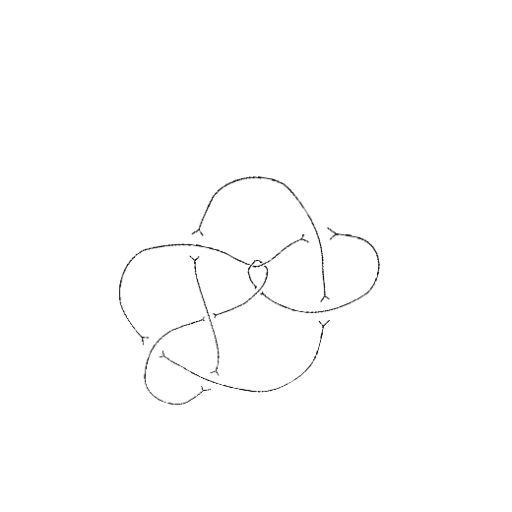
Crossing number: 9